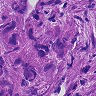
Metastatic tissue present: yes